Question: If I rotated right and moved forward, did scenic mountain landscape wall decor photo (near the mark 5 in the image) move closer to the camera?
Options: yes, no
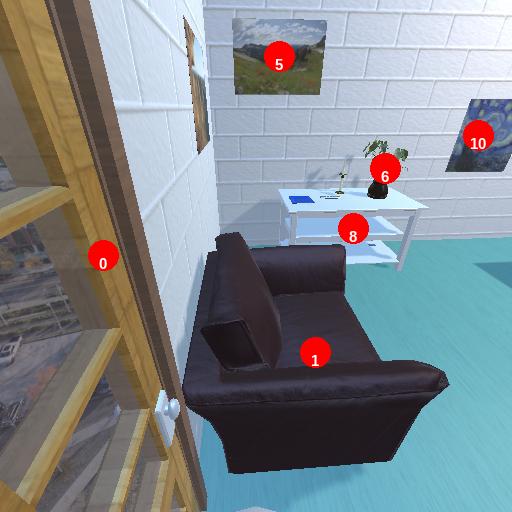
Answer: yes